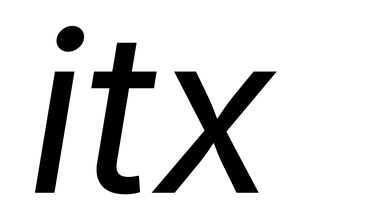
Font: Inter-Italic_Italic